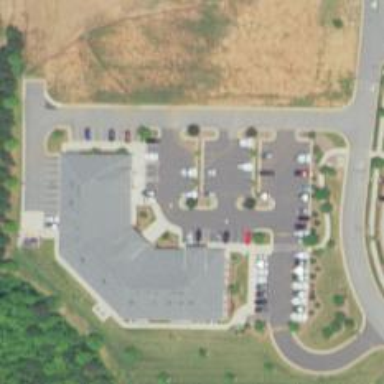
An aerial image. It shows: Healthcare clinic is depicted in the image.